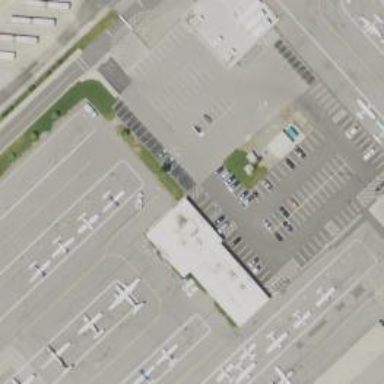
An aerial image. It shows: Airport terminal building.